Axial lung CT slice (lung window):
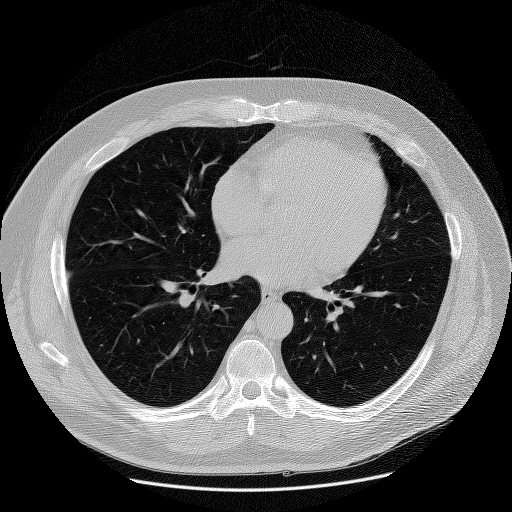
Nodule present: no